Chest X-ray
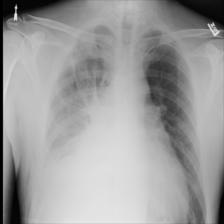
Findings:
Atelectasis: negative
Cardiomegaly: negative
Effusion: negative
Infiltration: negative
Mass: negative
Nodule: negative
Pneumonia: negative
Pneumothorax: negative
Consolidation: negative
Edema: negative
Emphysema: negative
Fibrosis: negative
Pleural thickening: negative
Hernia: negative